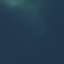
Land use / land cover: SeaLake